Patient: sex M, age 29
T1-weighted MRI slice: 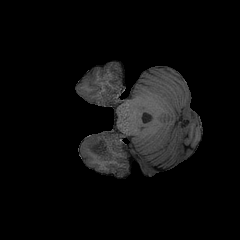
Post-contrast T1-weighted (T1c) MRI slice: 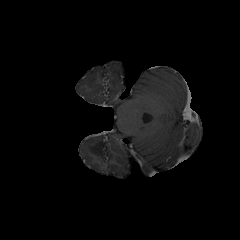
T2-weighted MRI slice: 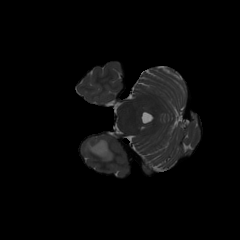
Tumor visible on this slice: yes
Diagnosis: Astrocytoma, IDH-mutant
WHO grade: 2